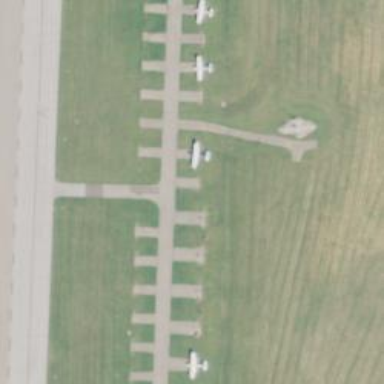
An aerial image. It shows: View of taxiway at the airport.